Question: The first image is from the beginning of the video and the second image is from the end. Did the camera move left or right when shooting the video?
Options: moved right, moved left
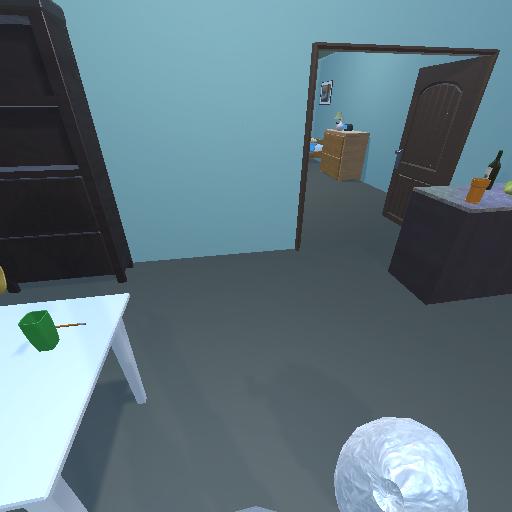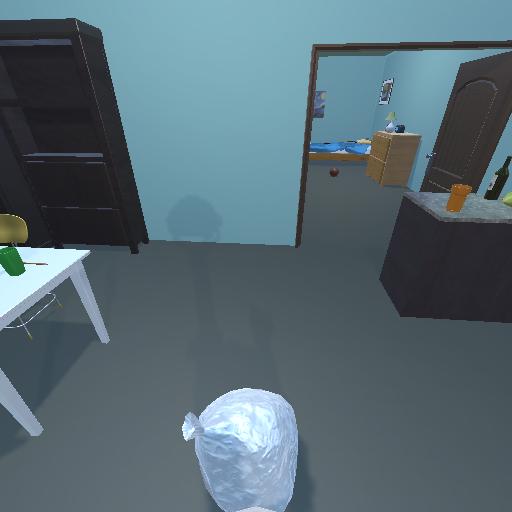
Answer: moved right